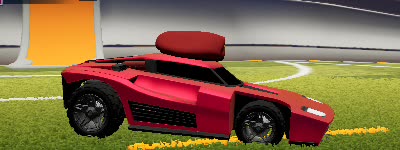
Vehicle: breakout